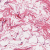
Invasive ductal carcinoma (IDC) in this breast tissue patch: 0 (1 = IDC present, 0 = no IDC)